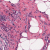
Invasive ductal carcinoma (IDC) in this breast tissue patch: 0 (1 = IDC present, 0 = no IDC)